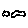
Label: cloud